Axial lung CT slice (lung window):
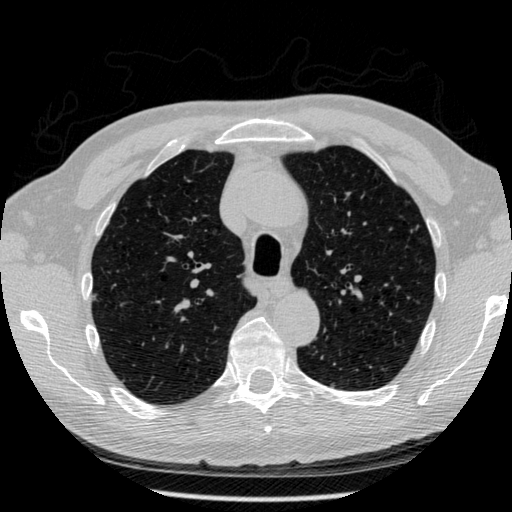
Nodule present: no